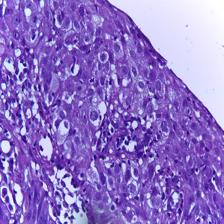
Diagnosis: OSCC